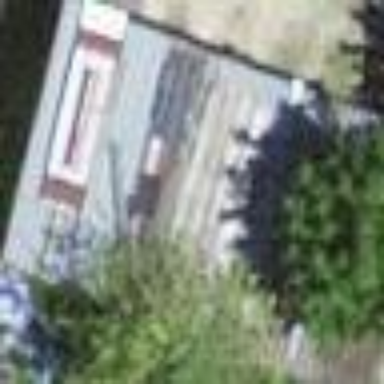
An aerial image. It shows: Garage building.